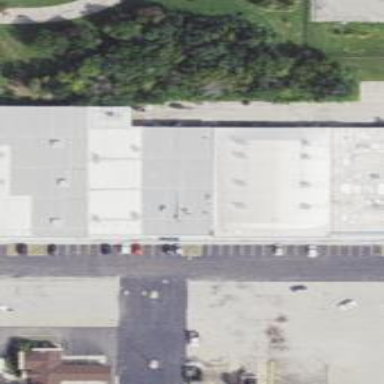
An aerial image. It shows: Retail building.